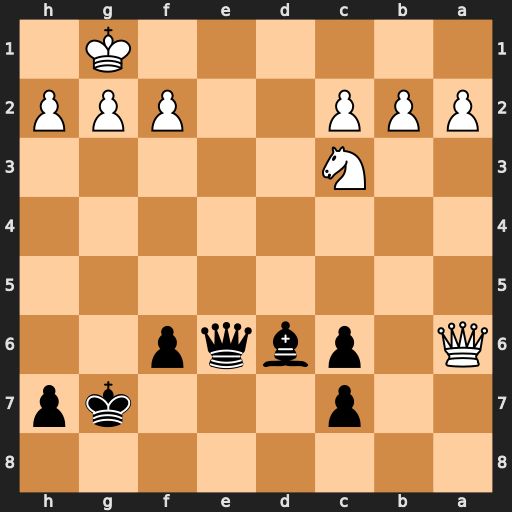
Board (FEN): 8/2p3kp/Q1pbqp2/8/8/2N5/PPP2PPP/6K1
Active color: b
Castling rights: -
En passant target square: -
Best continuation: Qe1+ Qf1 Bxh2+ Kxh2 Qxf1